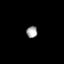
Tissue: lung
Cell type: T cells
Senescence score: 0.2293
Nuclear area (px): 124
Mean DAPI intensity: 162.234